Question: I am printing multiple Objects from 'firebase' database but i am getting null value I am new to 'firebase'
I am getting null in result and i want 'Shubham manojm mohit' in output

'''
$(document).ready(function(){
var rootRef = firebase.database().ref().child("messages");
rootRef.on("child_added", snap =>{
var name = snap.child("name").val();
$("#users").append('<div class="row sideBar-body"><div class="col-sm-3 col-xs-3 sideBar-avatar"><div class="avatar-icon"><img src="http://chat.synetal.com/assets/user2.jpg"></div></div><div class="col-sm-9 col-xs-9 sideBar-main"><div class="row"><div class="col-sm-8 col-xs-8 sideBar-name" id="chat"><span class="name-meta">'+ name +'</span></div><div class="col-sm-4 col-xs-4 pull-right sideBar-time"><span class="time-meta pull-right">18:18</span></div></div></div></div>');
});
});
'''
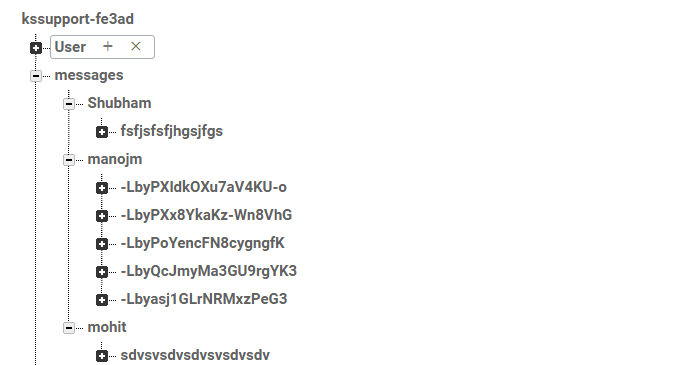
Answer: you need to use : .on("value")
and then use "key" instead of "name"
'''
var rootRef = firebase.database().ref().child("messages");
rootRef.once('value', function(snapshot) {
snapshot.forEach(function(childSnapshot) {
var name = childSnapshot.key;
var childData = childSnapshot.val();
console.log(name, childData);
$("#users").append('<div class="row sideBar-body"><div class="col-sm-3 col-xs-3 sideBar-avatar"><div class="avatar-icon"><img src="http://chat.synetal.com/assets/user2.jpg"></div></div><div class="col-sm-9 col-xs-9 sideBar-main"><div class="row"><div class="col-sm-8 col-xs-8 sideBar-name" id="chat"><span class="name-meta">'+ name +'</span></div><div class="col-sm-4 col-xs-4 pull-right sideBar-time"><span class="time-meta pull-right">18:18</span></div></div></div></div>');
});
});
'''